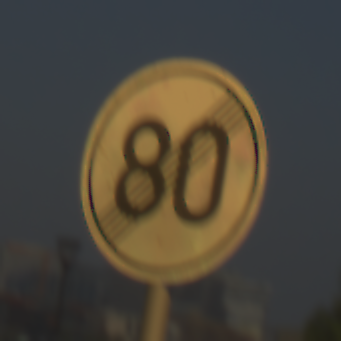
Verkehrszeichen: EndeGeschwindigkeit80
Umgebung: Outdoor, Urban
Tageszeit: SunriseSunset
Wetter: Clear
Licht: Natural
Jahreszeit: NotSpecified
Kontrast: MediumContrast